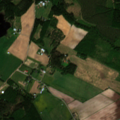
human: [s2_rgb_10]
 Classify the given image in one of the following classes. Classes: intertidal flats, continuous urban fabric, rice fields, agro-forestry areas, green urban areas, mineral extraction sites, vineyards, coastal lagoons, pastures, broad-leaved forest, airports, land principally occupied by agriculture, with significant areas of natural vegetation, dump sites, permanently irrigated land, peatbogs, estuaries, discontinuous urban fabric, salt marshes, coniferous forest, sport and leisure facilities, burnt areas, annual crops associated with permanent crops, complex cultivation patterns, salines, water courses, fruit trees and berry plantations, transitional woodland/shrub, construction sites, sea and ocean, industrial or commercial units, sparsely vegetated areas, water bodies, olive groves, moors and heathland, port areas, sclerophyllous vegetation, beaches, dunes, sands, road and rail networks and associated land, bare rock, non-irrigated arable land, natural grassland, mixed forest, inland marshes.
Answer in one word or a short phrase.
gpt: non-irrigated arable land, land principally occupied by agriculture, with significant areas of natural vegetation, coniferous forest, mixed forest